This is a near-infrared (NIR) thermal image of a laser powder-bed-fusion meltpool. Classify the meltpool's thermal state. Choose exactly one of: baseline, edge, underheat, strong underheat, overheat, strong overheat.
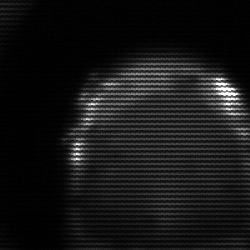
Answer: edge